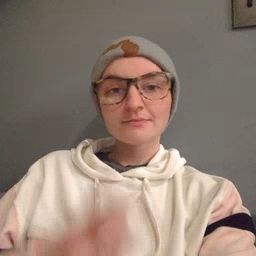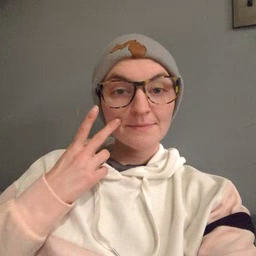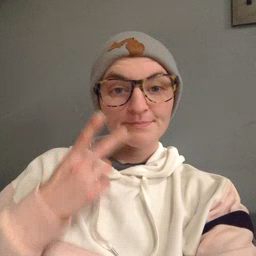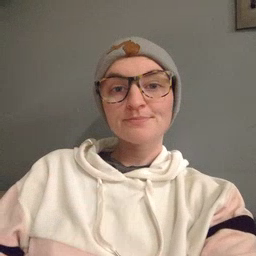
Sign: see